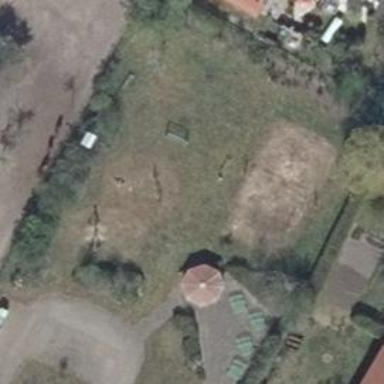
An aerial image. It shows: Playground area for leisure activities on the land.